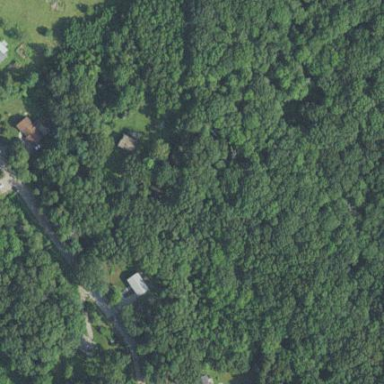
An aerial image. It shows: Mixed woodland with various types of leaves.